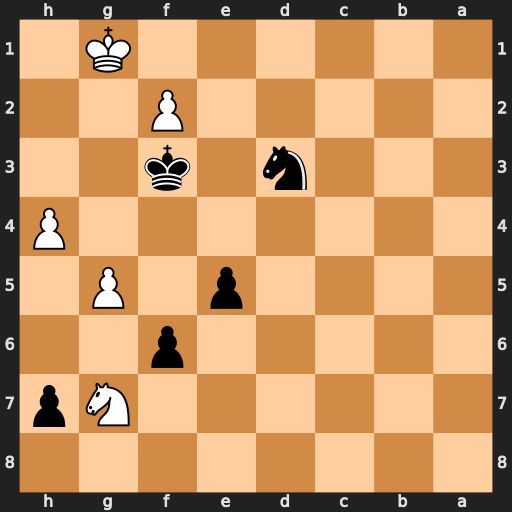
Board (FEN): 8/6Np/5p2/4p1P1/7P/3n1k2/5P2/6K1
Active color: b
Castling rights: -
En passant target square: -
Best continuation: fxg5 hxg5 Nxf2